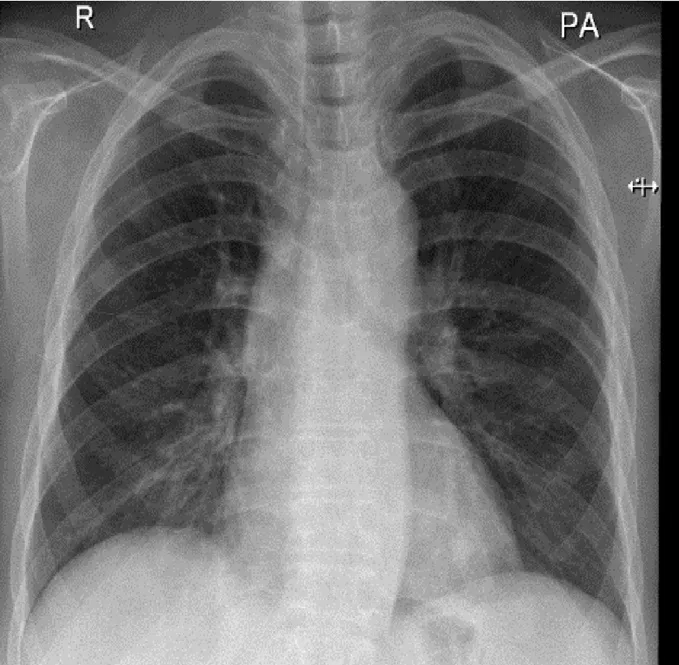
Chest x-ray, PA view, December 2020: normal chest x-ray.
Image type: radiology (x_ray)